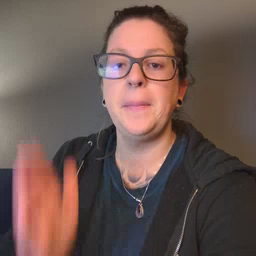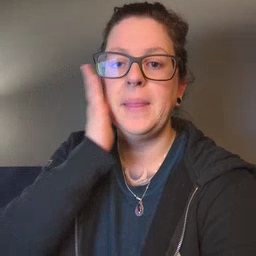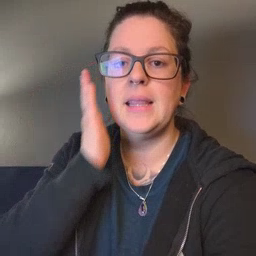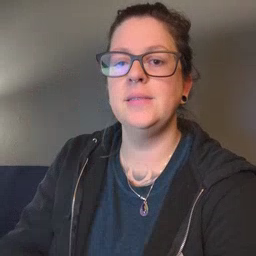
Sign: bed